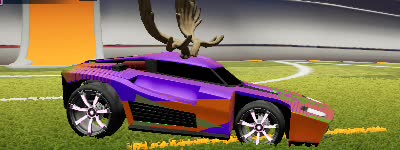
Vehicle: breakout